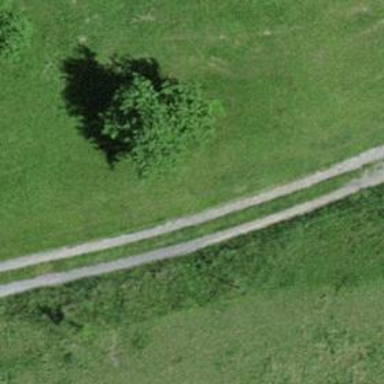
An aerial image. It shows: Gravel track.